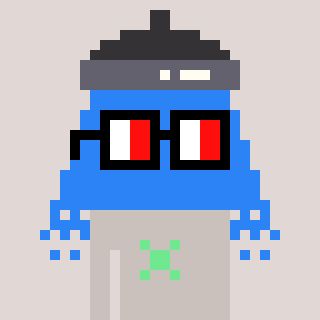
a pixel art character with square glasses with black frames and red eyes, a shower-shaped head and a foggrey-colored body on a warm background